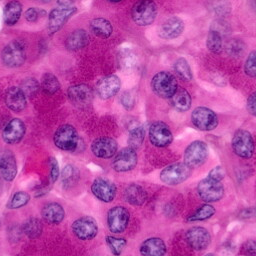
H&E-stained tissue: Pancreatic